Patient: sex F, age 86
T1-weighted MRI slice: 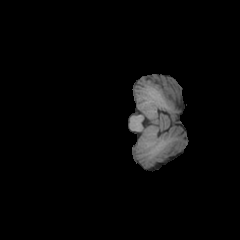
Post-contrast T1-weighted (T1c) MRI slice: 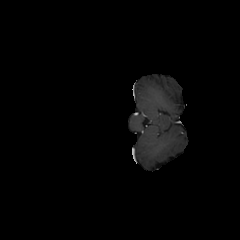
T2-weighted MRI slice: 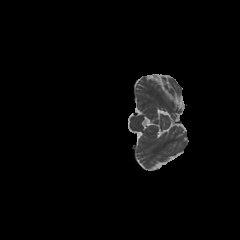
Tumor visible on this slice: no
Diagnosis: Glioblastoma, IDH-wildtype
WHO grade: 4